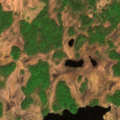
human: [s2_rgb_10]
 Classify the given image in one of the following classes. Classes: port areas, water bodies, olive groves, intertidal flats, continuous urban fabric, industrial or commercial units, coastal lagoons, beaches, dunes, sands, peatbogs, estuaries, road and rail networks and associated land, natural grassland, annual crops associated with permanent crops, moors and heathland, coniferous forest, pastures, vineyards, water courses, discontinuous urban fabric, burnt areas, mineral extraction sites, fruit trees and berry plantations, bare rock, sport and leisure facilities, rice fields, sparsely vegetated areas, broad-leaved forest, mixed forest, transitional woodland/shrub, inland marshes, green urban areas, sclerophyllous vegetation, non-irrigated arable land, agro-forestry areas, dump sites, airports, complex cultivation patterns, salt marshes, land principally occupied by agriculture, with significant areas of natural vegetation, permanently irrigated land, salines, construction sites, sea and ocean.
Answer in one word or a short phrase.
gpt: mixed forest, transitional woodland/shrub, peatbogs, water bodies